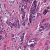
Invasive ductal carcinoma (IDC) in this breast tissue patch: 1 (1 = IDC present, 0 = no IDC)